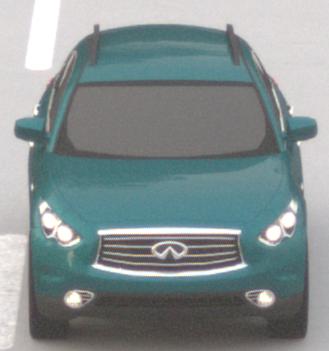
Make: Infiniti
Model: FX 37
Detailed model: FX (S51)
Model produced from: 2012/07
Model produced until: 2013/10
Doors: 5
Color: blue
Road condition: dry road
Daytime: sunrise or sunset
Contrast: low contrast